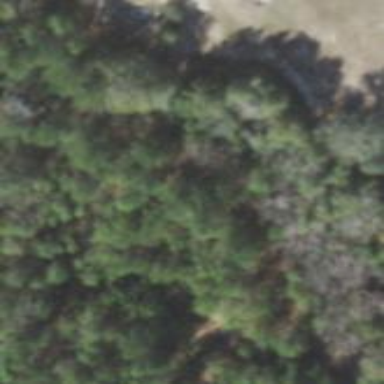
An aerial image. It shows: Mixed woodland with various types of leaves.